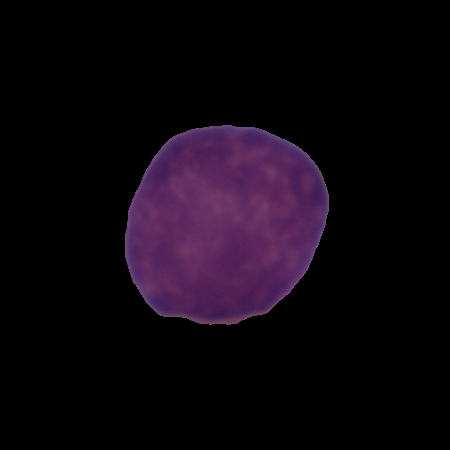
Label: healthy